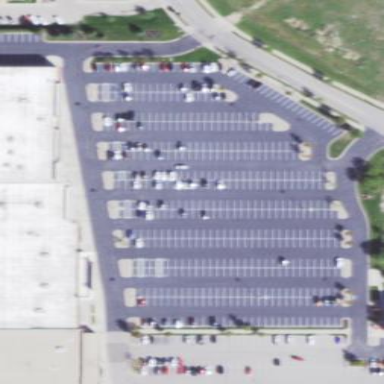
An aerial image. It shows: Customer parking area with surface designated for parking.